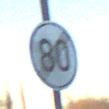
Verkehrszeichen: EndeGeschwindigkeit80
Umgebung: Outdoor, Nature
Tageszeit: SunriseSunset
Wetter: Clear
Licht: Natural
Jahreszeit: Winter
Kontrast: LowContrast